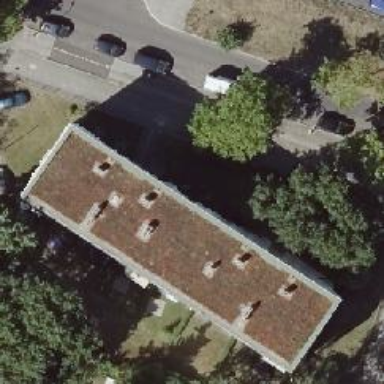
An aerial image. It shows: Flat-roofed apartment building.